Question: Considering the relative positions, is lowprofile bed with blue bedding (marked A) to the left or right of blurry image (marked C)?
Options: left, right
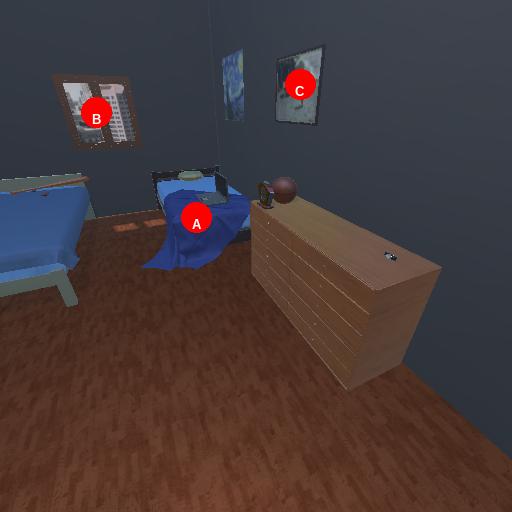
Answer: left